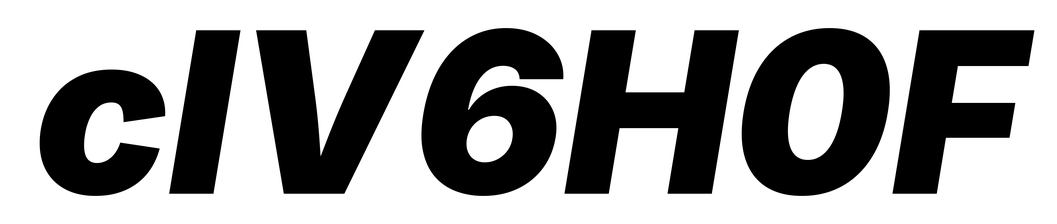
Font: Inter-Italic_Black_Italic